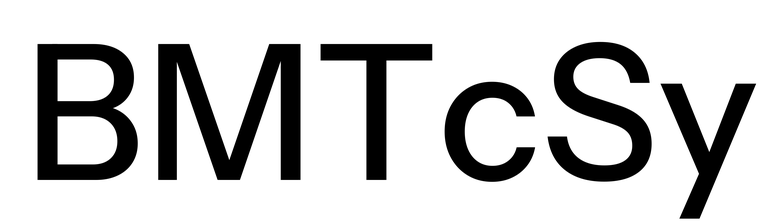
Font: InstrumentSans_Medium